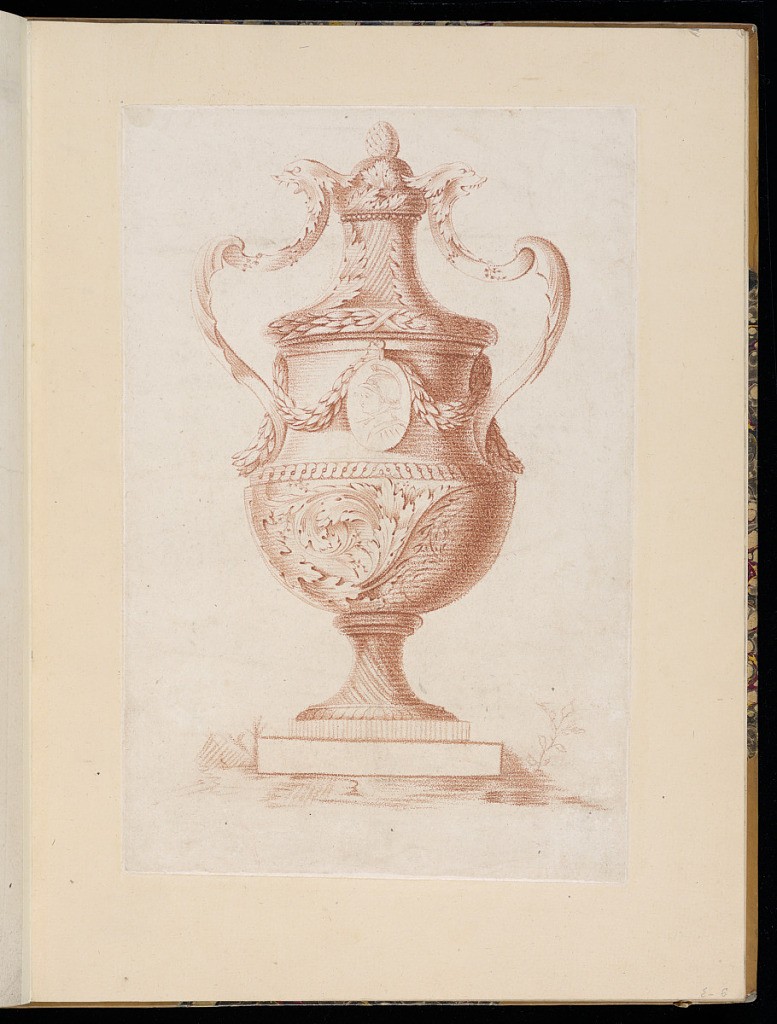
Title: Ornamental Vase Design
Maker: A. Panier, French, active 18th century
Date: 1767-1793
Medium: Crayon-manner engraving with red ink on paper
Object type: Print
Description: Lidded vase with two handles formed from stylized acanthus leaves that terminate at the top with grotesque heads of monsters. The lid of the vase has a pinecone finial. The vase has a garland of leaves draped across its concave belly, at the center of which is a medallion with a military portrait. The bottom of the vase has a pattern of swirling acanthus leaves and a tapered foot with a spiral pattern. The vase is elevated on a low socle and there is some indication of a ground of grasses beneath. The print is engraved in red ink (sanguine) crayon manner. The plate is not lettered or numbered.